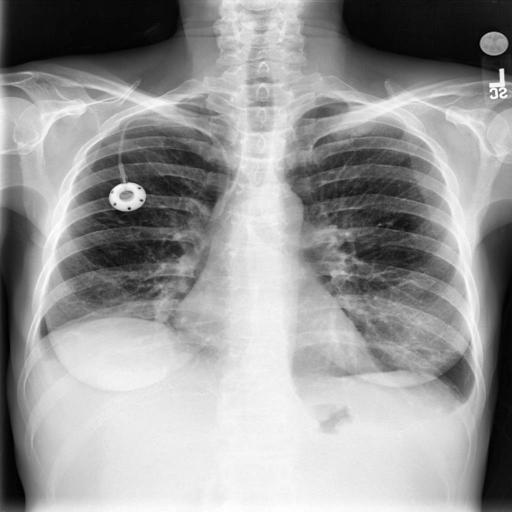
Finding: NORMAL